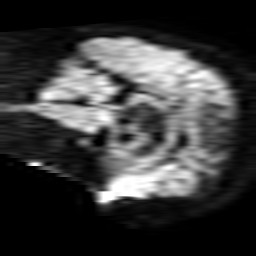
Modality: TRACE
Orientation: sagittal
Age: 82
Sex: female
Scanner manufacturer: philips
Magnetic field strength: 1.5 T
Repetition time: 4.817 s
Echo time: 0.07764 s